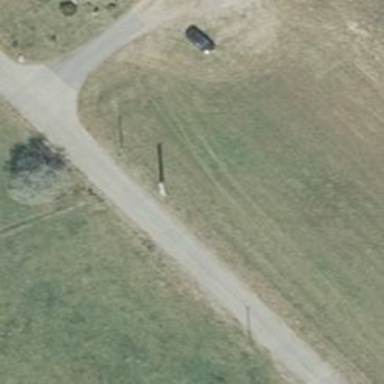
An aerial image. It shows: Minor power line.